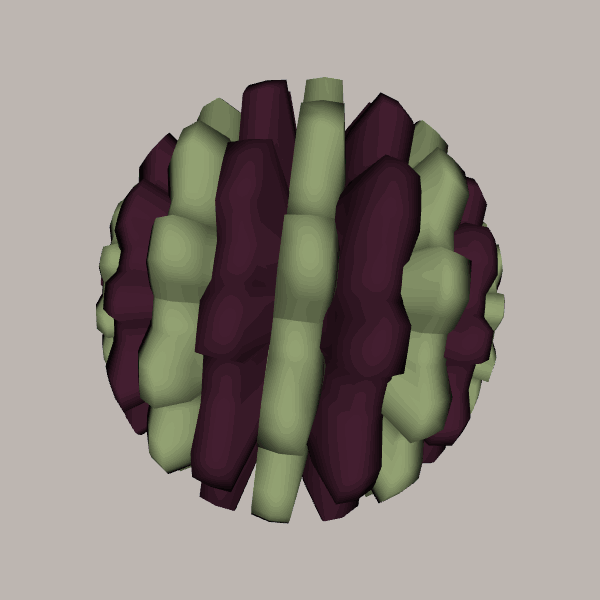
Background: light